Interaction volume radius: 5 \u00c5
Interaction volume height: 20 \u00c5
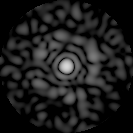
Disorder parameter: 0.7981